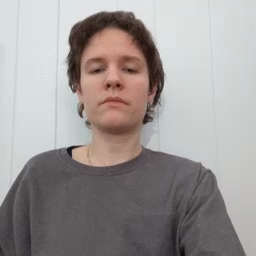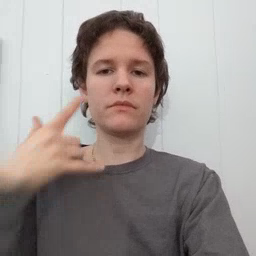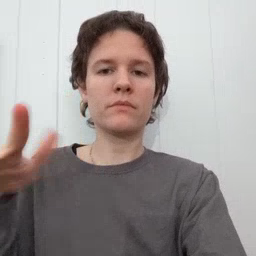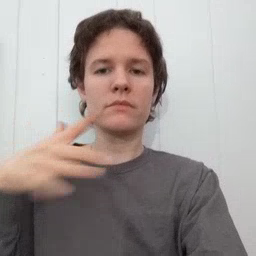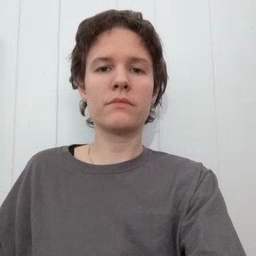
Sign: noisy